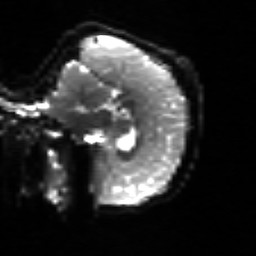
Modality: sbref
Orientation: sagittal
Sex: female
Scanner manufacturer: siemens
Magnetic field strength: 3 T
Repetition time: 5 s
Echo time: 0.071 s